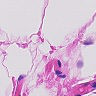
Metastatic tissue present: no